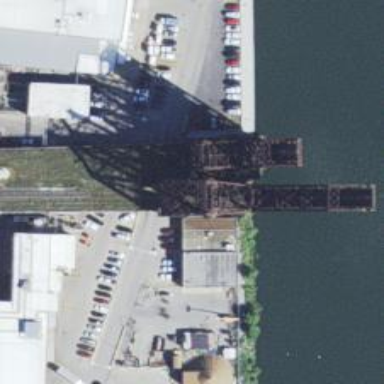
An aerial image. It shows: Disused railway bridge. The bridge is movable bascule type.